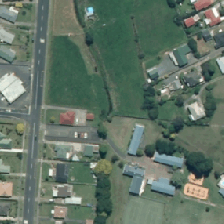
Land cover: urban_parkland